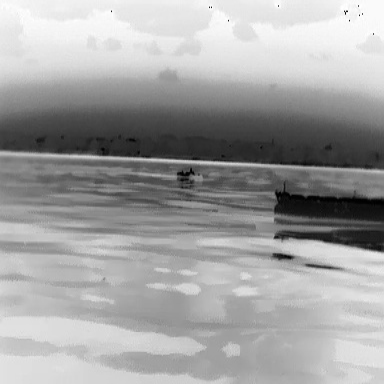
There are two objects shown in the infrared image, including a warship, and a liner.